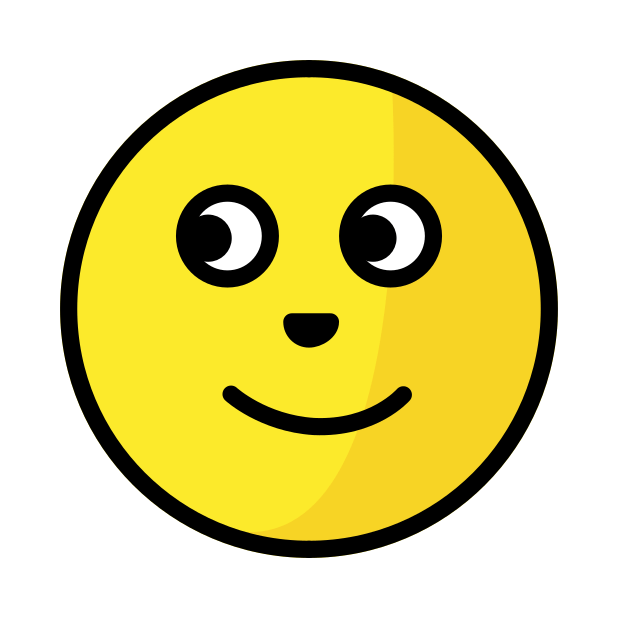
full moon face